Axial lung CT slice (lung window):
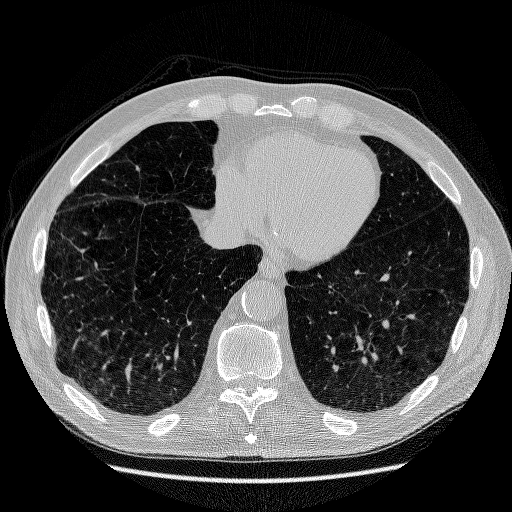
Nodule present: no